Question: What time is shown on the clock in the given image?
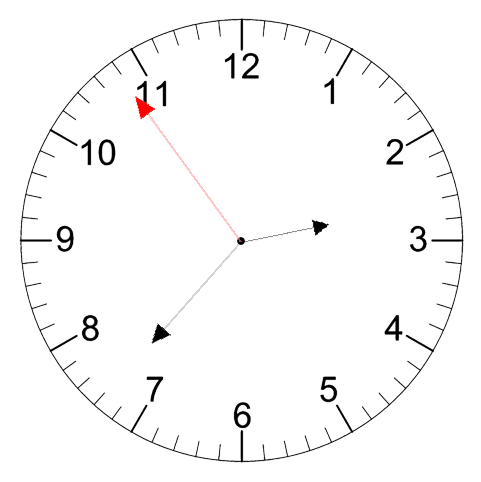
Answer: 02:36:54